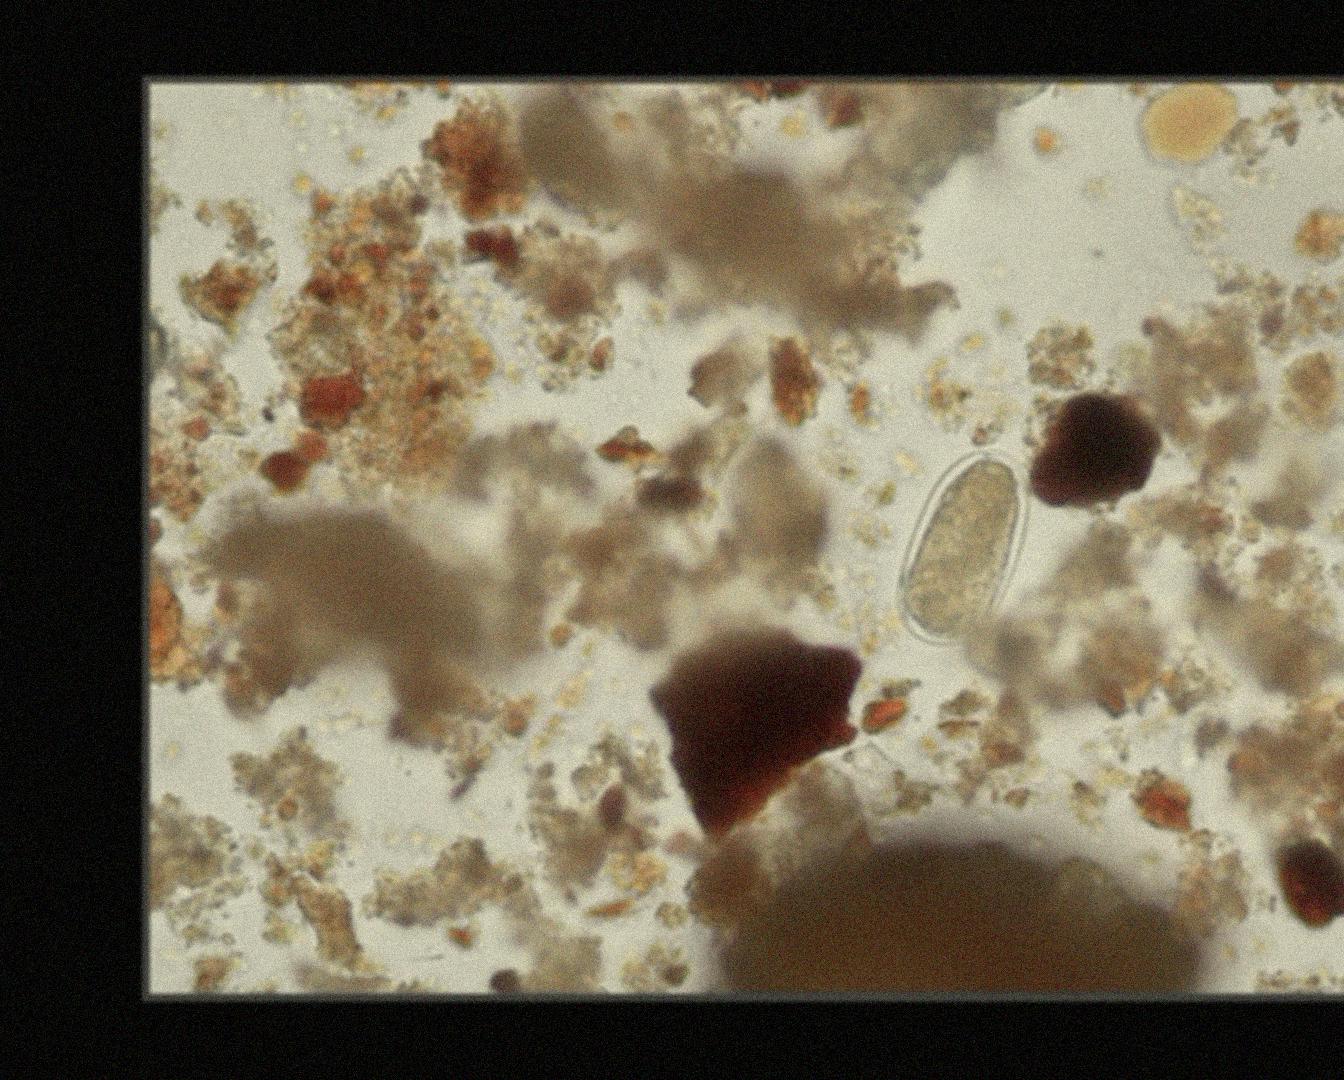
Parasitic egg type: Hookworm egg